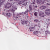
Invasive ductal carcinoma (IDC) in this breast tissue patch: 1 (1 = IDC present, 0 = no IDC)